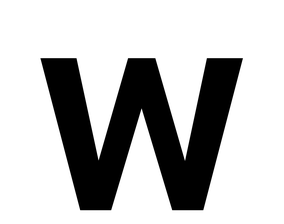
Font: Roboto_SemiBold